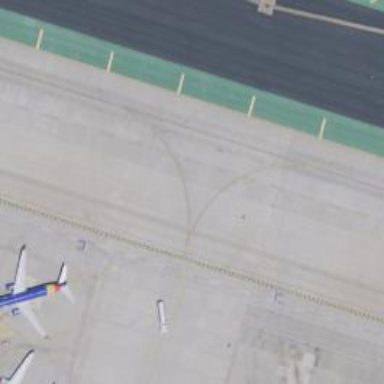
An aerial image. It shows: Image of taxiway at airport.